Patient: sex M, age 74
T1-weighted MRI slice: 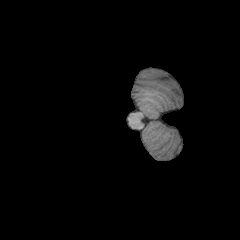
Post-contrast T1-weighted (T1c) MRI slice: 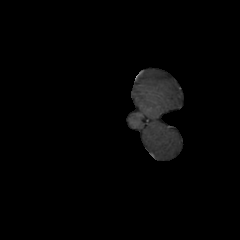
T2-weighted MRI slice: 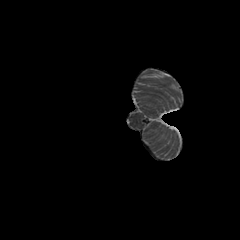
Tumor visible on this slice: no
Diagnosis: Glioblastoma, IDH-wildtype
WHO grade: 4